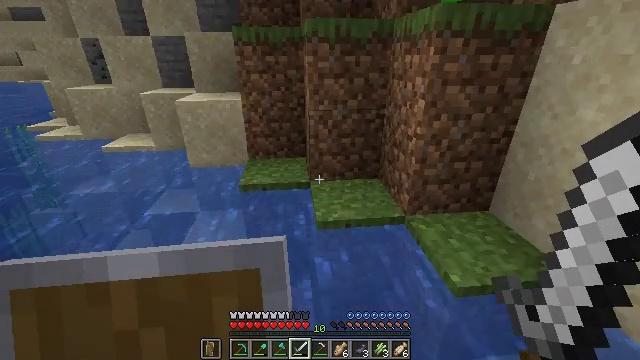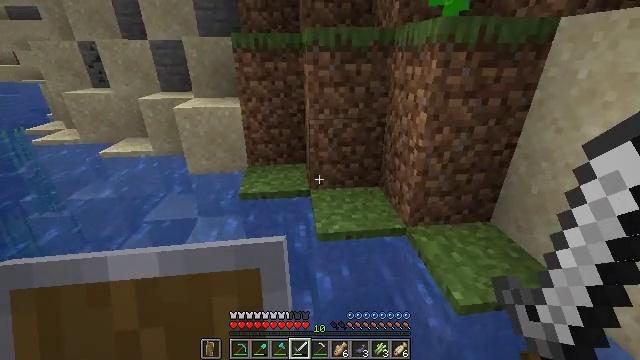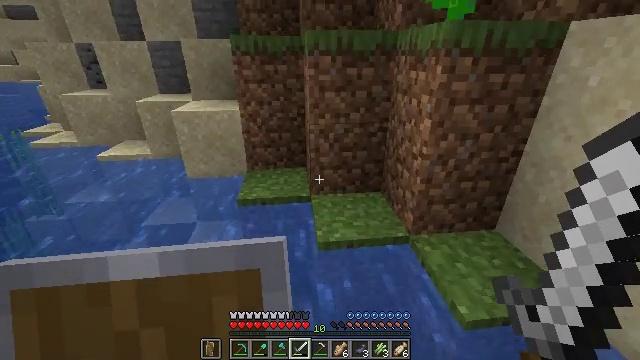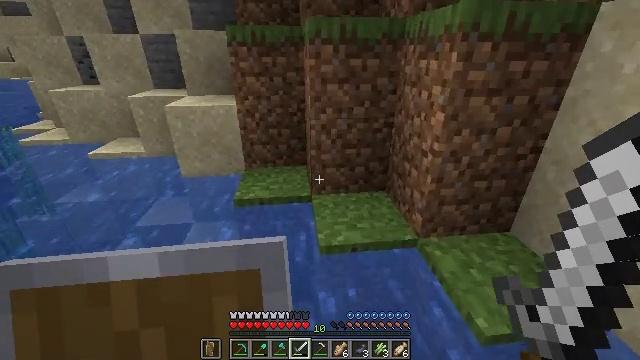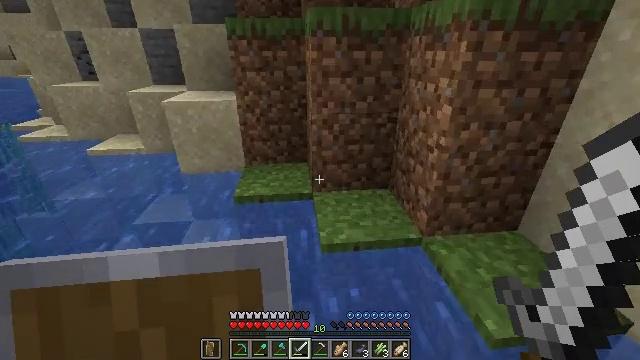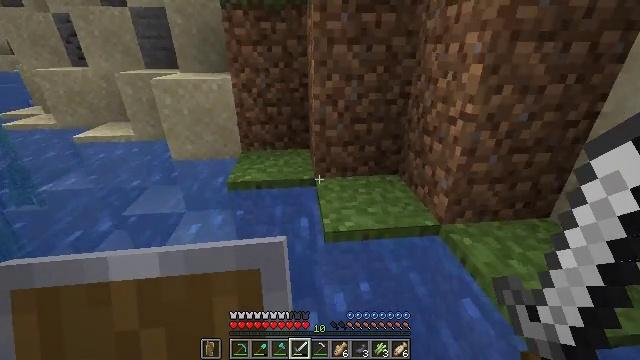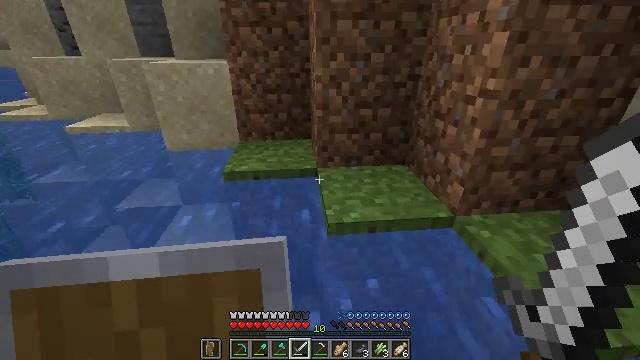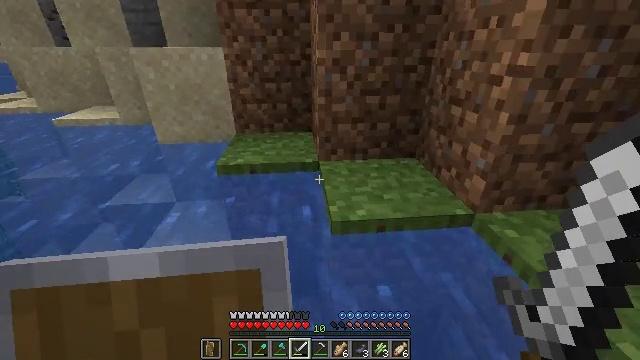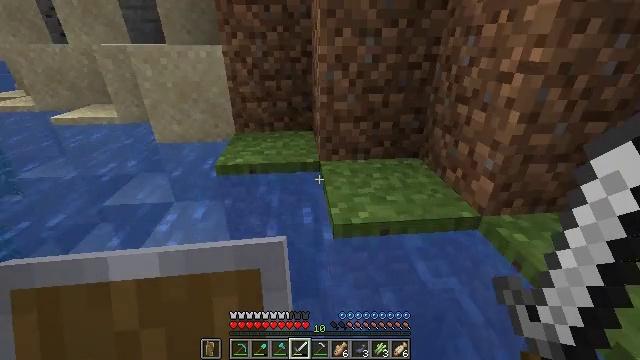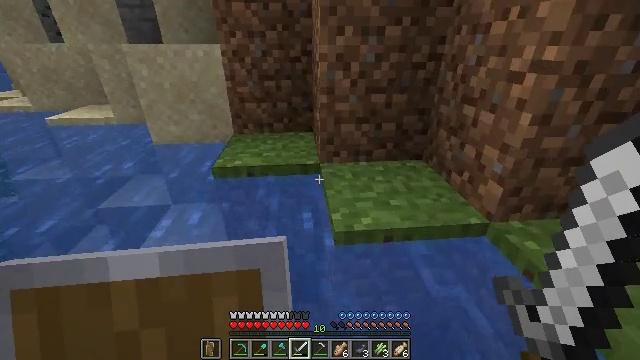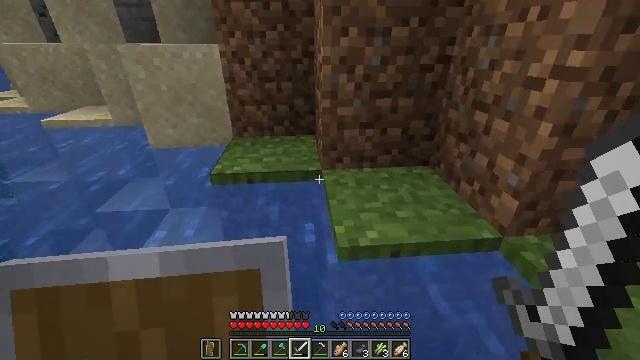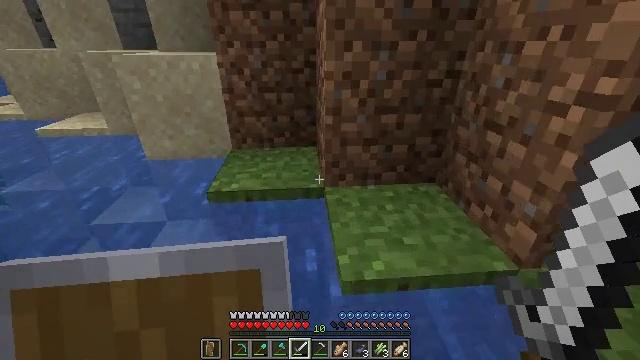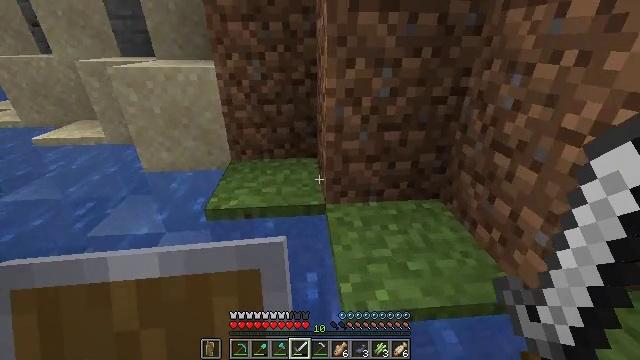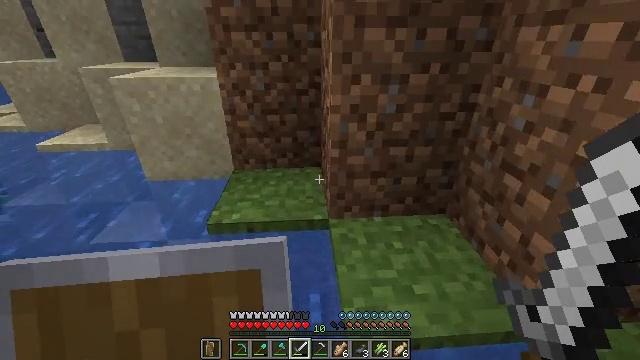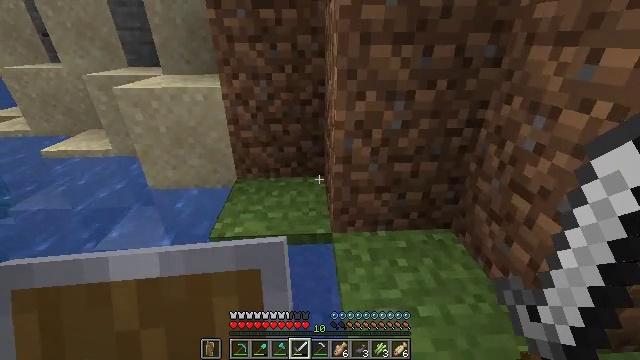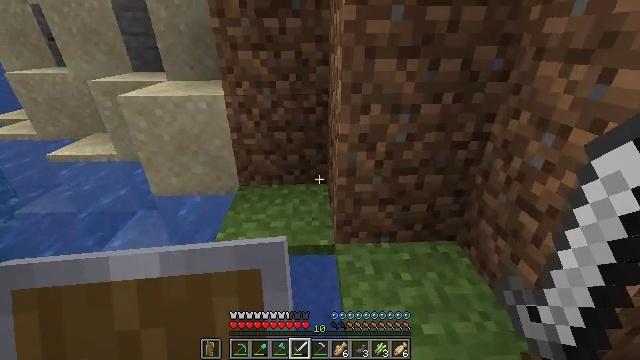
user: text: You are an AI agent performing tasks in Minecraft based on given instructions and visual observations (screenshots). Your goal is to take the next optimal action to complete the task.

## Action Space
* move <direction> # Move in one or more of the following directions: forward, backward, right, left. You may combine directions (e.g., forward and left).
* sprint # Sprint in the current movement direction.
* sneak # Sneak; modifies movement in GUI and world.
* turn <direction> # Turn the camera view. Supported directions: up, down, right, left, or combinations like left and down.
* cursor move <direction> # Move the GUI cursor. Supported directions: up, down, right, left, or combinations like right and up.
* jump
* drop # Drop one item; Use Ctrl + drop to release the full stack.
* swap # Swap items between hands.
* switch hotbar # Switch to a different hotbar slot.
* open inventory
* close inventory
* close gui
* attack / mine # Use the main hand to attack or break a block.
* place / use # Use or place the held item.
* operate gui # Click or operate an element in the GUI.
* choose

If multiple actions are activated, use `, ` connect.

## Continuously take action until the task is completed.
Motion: motion action
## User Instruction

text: Break the sand block.
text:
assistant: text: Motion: move forward, jump
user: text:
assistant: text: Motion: move forward, jump
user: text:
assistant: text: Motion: move forward, jump
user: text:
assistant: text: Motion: move forward, jump
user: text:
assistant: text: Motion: move forward, jump
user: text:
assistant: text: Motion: move forward, jump
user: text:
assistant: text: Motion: move forward, jump
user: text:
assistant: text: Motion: move forward, jump
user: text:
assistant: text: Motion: move forward, jump
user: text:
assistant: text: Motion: move forward, jump
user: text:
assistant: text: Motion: move forward, jump
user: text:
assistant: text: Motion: move forward, jump
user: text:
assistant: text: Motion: move forward, jump
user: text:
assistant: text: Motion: move forward, jump
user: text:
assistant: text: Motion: move forward, jump
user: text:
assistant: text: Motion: move forward, turn left, jump
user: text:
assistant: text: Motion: move forward, turn left, jump
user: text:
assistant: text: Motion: move forward, turn left, jump
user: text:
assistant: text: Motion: move forward, turn left, jump
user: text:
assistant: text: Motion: move forward, turn left, jump
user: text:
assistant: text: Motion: move forward, jump
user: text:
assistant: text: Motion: move forward, jump
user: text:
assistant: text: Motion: move forward, jump
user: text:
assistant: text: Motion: move forward, turn left, jump
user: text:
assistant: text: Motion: move forward, turn left, jump
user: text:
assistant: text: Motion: move forward, jump
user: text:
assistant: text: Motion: move forward, jump
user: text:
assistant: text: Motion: move forward, jump
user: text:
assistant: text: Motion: move forward, jump
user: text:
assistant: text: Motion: move forward, jump